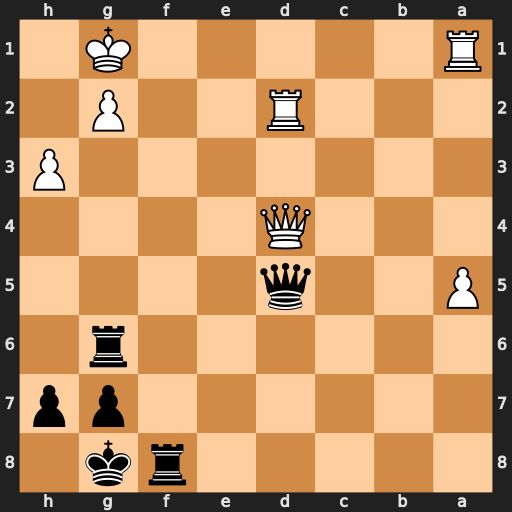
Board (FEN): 5rk1/6pp/6r1/P2q4/3Q4/7P/3R2P1/R5K1
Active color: b
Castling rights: -
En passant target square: -
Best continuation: Rxg2+ Kh1 Rxd2+ Qxd5+ Rxd5